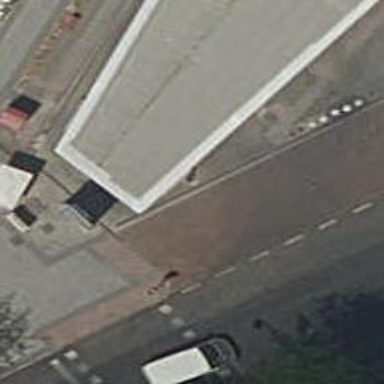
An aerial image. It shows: Service road with surface made of paving stones.